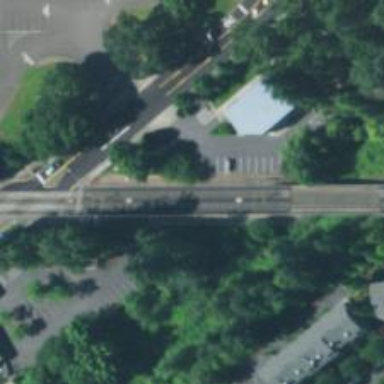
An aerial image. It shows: Light rail railway with electrified contact line running along embankment.